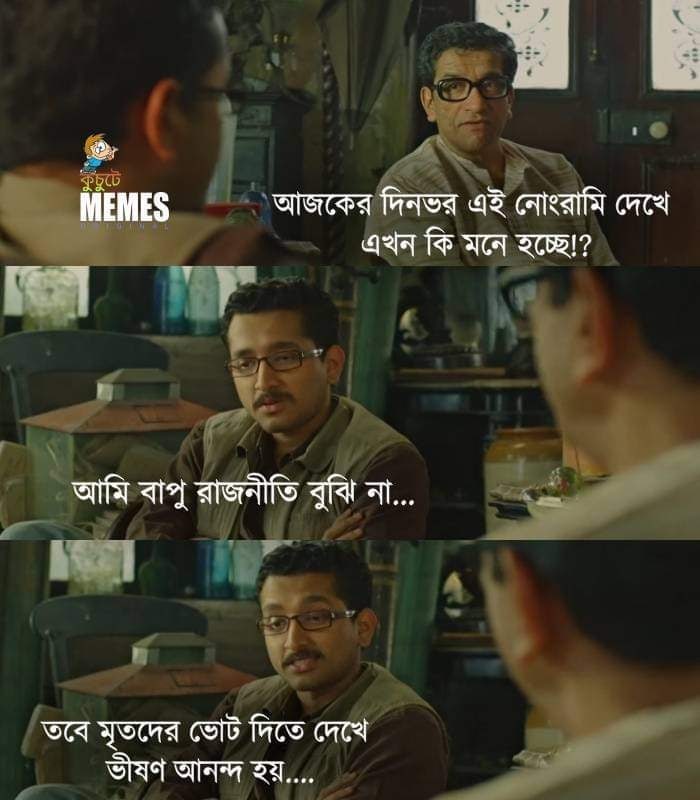
Text: আজকের দিনভর এই নোংরামি দেখে এখন কি মনে হচ্ছে!? আমি বাপু রাজনীতি বুঝি না তবে মৃতদের ভোট দিতে দেখে ভীষণ আনন্দ হয়
Label: Hate
Hate category: Political
Targeted group: Organization